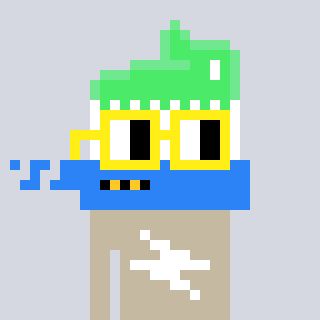
a pixel art character with square yellow glasses, a toothbrush-shaped head and a bege-colored body on a cool background